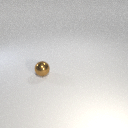
small brown metal sphere